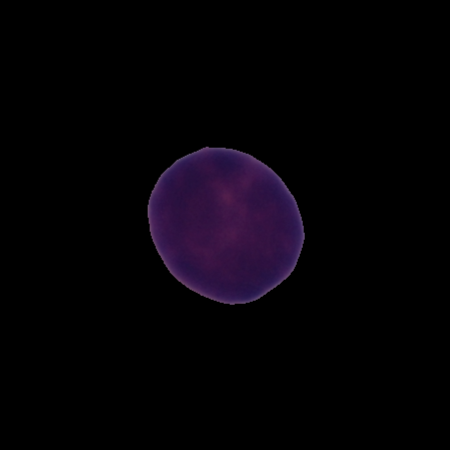
Label: healthy